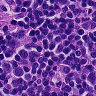
Metastatic tissue present: no